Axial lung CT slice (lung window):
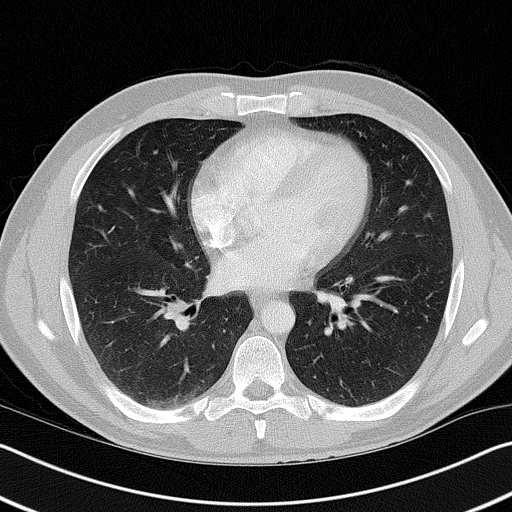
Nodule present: no